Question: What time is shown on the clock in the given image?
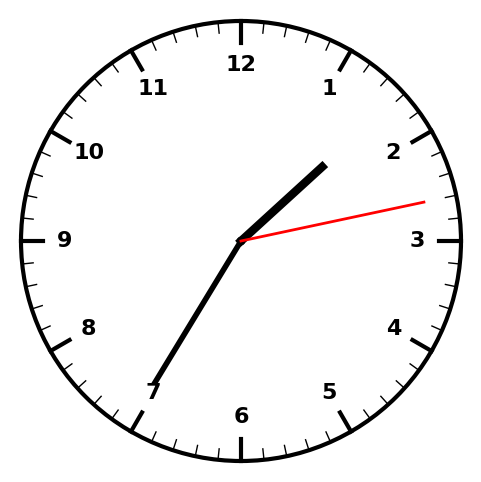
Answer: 01:35:13